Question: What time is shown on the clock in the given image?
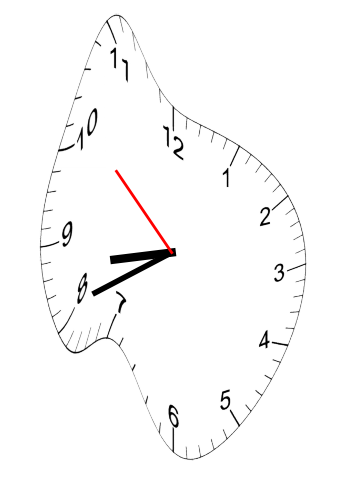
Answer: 08:40:52